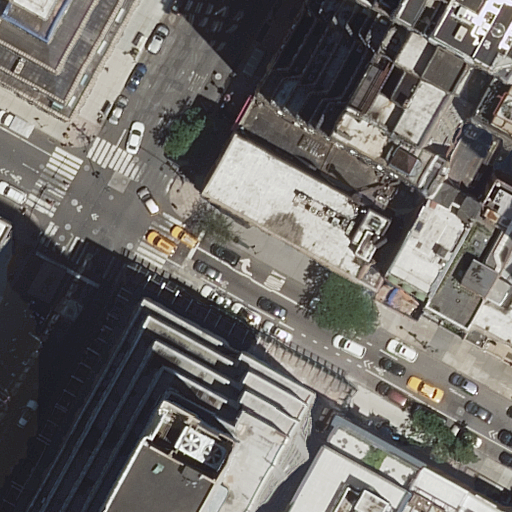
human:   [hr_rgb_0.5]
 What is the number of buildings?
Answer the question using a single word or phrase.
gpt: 13

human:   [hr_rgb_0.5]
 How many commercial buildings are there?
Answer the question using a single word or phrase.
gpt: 0

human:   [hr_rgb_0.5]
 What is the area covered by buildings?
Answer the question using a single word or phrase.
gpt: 9029m2

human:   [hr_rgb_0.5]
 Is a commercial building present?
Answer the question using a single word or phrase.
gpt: no

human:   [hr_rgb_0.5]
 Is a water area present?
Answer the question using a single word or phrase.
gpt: no

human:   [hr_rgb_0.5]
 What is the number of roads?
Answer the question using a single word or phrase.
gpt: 3

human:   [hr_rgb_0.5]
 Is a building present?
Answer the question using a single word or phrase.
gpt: yes

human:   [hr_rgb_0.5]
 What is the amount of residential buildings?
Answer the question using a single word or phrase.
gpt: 13

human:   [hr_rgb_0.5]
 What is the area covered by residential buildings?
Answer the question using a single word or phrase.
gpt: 9029m2

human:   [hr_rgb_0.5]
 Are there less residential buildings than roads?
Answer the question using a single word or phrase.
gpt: no

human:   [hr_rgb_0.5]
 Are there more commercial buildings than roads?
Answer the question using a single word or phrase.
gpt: no

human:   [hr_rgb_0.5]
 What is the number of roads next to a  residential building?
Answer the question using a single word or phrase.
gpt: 3

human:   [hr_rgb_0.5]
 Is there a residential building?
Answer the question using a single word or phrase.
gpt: yes

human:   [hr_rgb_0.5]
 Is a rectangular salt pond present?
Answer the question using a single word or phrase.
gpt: no

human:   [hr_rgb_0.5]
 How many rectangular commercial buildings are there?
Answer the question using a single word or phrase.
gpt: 0

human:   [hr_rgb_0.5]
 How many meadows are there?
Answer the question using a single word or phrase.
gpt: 0

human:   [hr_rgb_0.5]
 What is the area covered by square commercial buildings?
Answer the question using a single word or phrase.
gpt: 0m2

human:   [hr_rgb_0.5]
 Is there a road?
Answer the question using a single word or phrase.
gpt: yes

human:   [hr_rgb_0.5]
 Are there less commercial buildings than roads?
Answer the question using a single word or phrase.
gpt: yes

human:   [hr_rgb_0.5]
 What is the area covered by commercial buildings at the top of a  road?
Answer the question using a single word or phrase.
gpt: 0m2

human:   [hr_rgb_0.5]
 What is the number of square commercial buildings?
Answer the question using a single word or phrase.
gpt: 0

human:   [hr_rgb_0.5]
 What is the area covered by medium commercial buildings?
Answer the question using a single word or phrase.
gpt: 0m2

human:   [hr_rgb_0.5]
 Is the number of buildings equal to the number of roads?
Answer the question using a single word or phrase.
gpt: no

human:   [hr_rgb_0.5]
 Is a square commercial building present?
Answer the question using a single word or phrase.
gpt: no

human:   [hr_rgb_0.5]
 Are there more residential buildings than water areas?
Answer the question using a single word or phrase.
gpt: yes

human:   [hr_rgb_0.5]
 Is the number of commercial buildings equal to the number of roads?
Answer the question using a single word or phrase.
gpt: no

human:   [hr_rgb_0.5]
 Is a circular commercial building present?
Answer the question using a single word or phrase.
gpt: no

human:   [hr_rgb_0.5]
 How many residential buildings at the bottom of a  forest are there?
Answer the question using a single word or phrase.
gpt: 0

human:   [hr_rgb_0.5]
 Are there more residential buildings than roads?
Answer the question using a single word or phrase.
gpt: yes

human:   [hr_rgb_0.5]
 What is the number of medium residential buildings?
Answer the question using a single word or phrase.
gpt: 3

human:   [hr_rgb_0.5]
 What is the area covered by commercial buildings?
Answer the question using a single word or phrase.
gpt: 0m2

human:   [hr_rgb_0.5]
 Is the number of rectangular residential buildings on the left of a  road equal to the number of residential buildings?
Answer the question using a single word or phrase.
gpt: no

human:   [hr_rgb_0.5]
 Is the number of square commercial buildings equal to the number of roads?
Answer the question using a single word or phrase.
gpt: no

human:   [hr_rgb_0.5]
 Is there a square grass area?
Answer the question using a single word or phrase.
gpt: no

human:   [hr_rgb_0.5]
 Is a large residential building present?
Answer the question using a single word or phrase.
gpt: yes

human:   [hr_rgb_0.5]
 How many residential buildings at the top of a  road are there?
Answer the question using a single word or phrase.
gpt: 7

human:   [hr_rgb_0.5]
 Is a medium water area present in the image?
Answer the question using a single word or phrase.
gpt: no

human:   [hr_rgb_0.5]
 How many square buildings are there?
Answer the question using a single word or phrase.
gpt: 0

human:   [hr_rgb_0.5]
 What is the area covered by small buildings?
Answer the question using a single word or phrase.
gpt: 205m2

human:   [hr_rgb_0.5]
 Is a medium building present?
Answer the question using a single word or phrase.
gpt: yes

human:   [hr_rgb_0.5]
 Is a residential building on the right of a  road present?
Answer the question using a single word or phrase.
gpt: yes

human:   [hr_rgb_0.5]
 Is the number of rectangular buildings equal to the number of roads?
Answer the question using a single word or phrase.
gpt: no

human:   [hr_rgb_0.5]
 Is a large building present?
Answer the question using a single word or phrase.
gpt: yes

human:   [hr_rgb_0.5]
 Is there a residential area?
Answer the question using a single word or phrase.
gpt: no

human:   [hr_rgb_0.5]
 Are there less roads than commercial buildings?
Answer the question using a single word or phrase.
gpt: no

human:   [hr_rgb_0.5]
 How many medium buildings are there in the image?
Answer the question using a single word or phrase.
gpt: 3

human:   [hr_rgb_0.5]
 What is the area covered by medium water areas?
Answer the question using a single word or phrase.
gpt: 0m2

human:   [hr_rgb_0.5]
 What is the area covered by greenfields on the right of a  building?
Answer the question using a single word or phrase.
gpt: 0m2

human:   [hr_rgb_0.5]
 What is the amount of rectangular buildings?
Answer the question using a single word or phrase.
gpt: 11

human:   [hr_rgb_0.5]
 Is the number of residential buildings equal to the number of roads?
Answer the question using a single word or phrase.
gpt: no

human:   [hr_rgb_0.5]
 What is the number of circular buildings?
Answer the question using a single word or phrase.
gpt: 0

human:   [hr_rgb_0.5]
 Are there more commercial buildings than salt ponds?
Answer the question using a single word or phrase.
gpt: no

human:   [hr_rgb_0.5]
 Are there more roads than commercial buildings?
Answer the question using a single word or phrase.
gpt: yes

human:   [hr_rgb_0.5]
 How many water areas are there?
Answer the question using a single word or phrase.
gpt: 0

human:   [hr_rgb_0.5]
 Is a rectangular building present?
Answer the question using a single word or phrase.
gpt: yes

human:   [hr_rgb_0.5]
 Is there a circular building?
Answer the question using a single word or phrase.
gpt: no

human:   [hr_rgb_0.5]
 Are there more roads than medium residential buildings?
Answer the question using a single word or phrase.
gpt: no

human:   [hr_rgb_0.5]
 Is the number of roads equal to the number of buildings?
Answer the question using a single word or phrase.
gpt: no

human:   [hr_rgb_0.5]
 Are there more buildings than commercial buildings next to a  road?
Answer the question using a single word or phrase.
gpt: yes

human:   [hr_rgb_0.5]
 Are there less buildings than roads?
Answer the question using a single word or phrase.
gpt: no

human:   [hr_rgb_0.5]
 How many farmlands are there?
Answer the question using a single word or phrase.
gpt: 0

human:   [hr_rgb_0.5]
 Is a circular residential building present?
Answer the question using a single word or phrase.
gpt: no

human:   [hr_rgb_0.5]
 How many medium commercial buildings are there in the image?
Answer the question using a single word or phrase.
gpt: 0

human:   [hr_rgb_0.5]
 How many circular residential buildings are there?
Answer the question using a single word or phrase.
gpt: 0